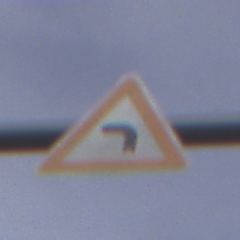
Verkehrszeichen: KurveLinks
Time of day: MorningAfternoon
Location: Outdoor (Suburban)
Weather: PartlyCloudy
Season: NotSpecified
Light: Natural